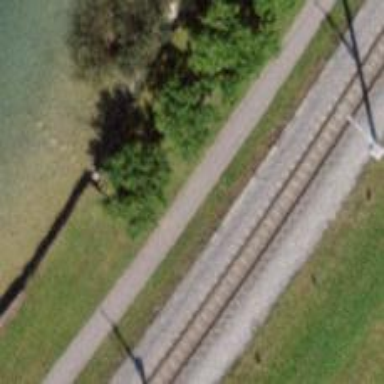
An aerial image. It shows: Unpaved path.